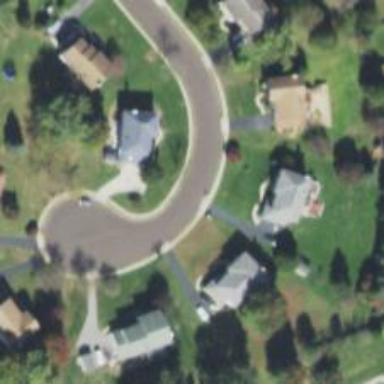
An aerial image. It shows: Residential road with separate sidewalk.